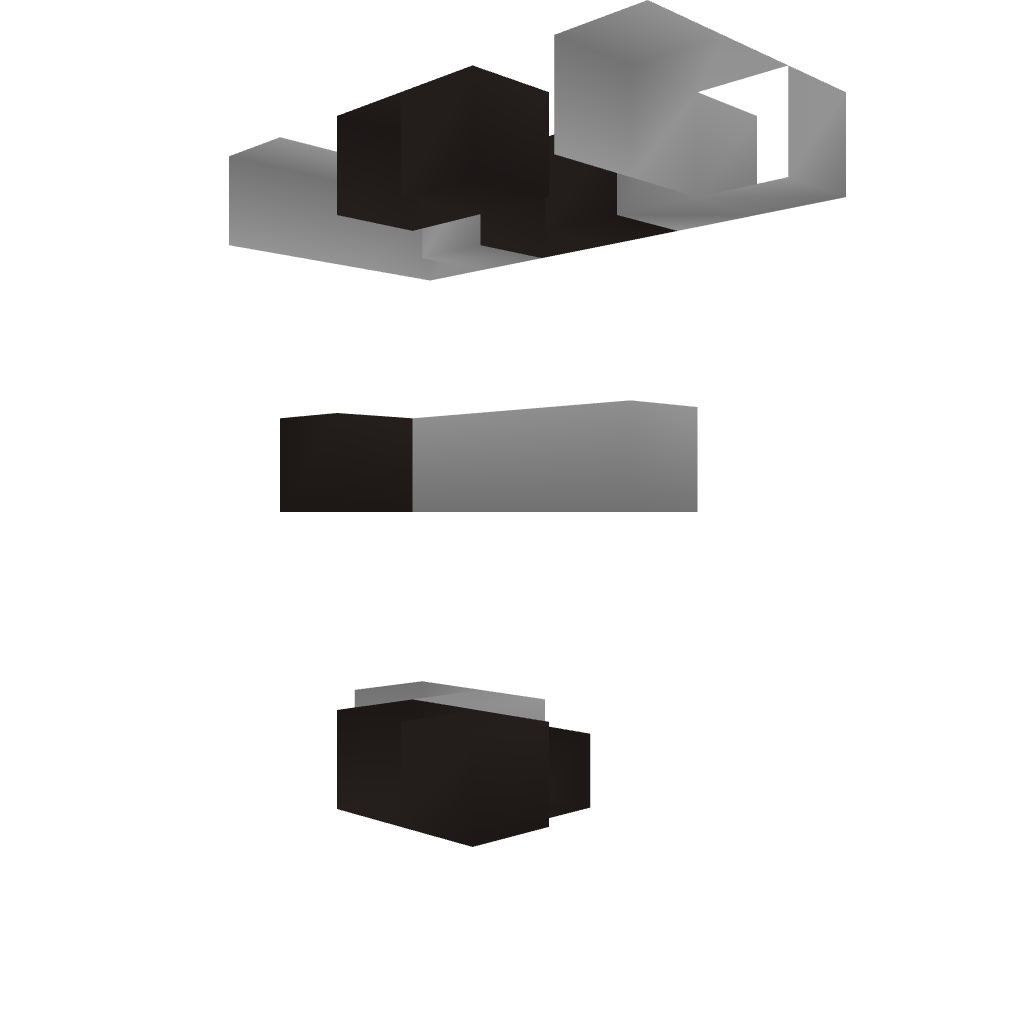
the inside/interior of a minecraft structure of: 4 furnace autosmelter